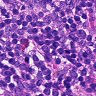
Metastatic tissue present: no